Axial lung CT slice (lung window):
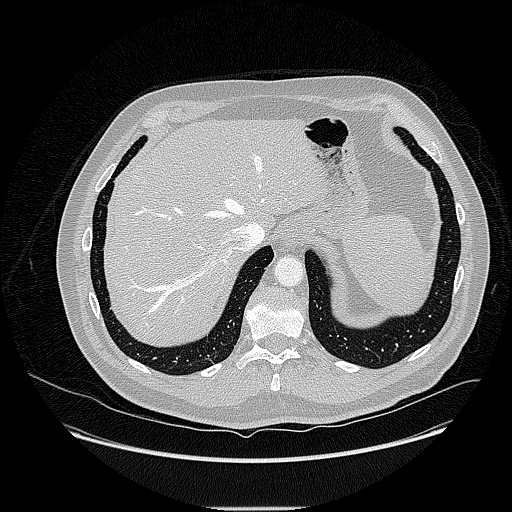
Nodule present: no